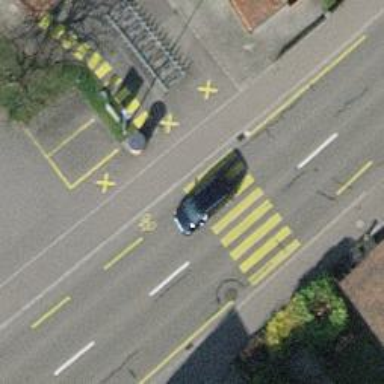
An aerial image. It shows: Uncontrolled road crossing.